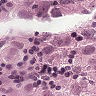
Metastatic tissue present: yes